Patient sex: F
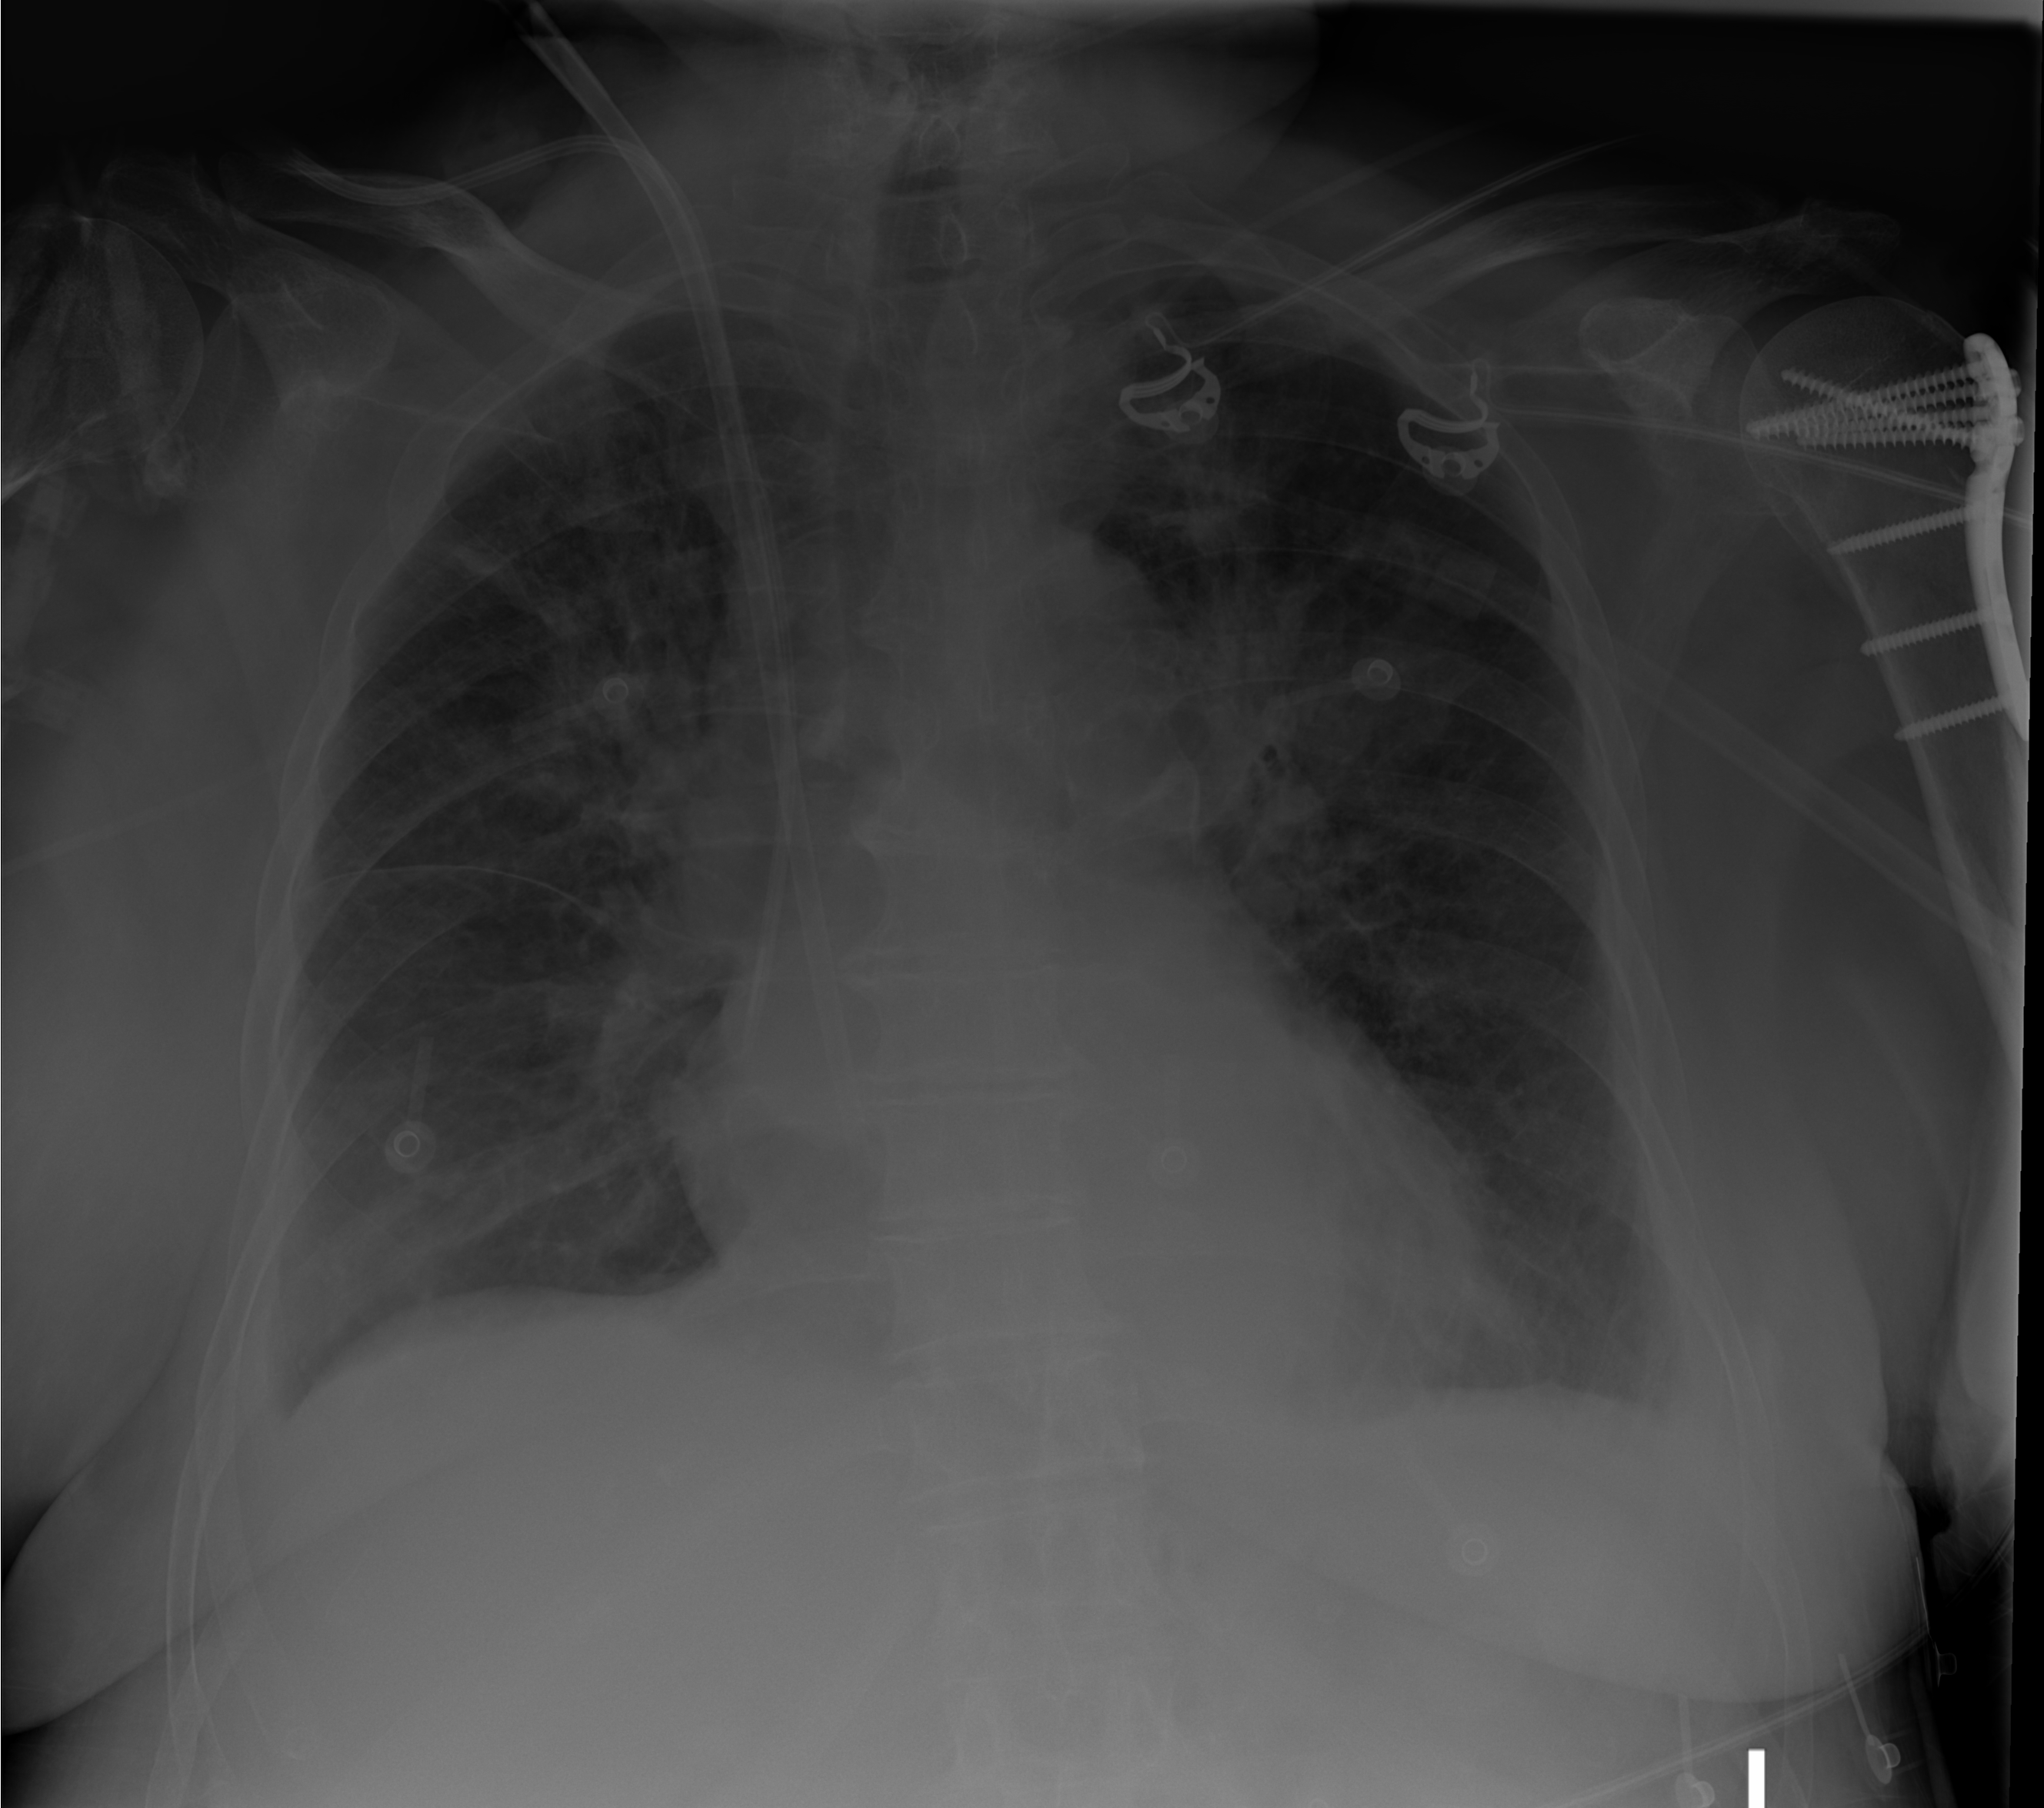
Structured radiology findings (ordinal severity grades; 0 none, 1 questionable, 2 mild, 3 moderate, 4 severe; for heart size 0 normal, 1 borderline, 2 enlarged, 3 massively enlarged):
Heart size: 0
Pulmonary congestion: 0
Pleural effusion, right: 0
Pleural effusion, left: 0
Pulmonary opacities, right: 2
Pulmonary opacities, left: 2
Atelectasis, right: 0
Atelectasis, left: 0